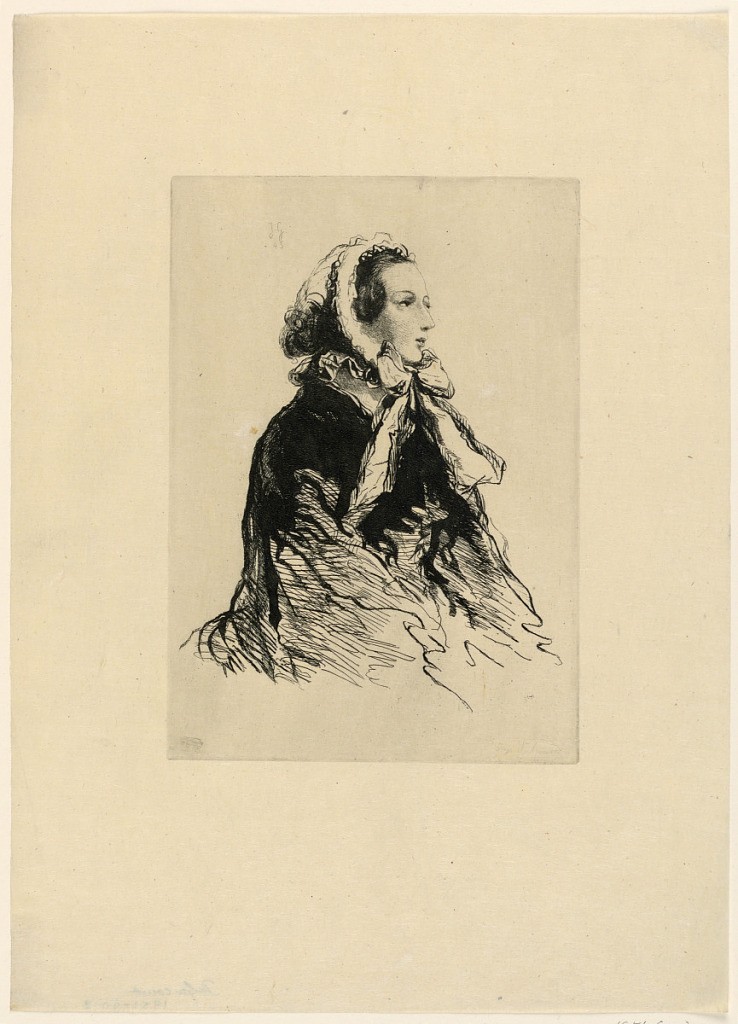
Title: Woman wearing a hat
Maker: Jules de Goncourt, French, 1830 - 1870
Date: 1845
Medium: Etching in black ink on Japan paper
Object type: Print
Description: Vertical rectangle. Half-length figure of a woman, shown almost in profile, facing right.